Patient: sex F, age 58
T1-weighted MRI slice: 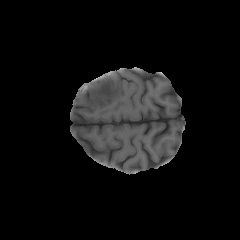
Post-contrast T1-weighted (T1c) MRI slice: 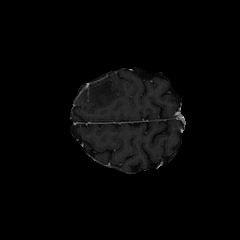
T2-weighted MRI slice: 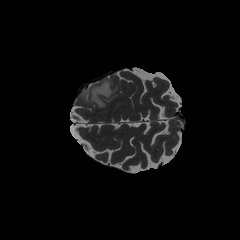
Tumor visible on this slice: yes
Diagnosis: Glioblastoma, IDH-wildtype
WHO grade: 4